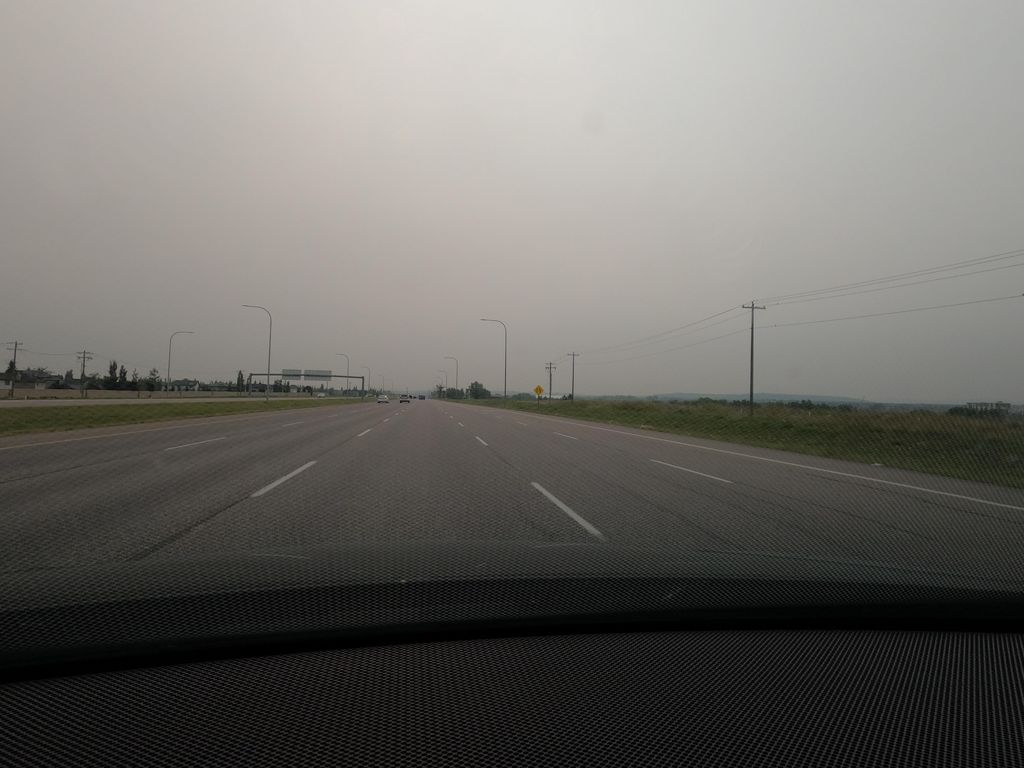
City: calgary